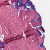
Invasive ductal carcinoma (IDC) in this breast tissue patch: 0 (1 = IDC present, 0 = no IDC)